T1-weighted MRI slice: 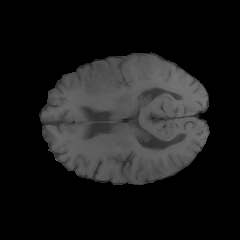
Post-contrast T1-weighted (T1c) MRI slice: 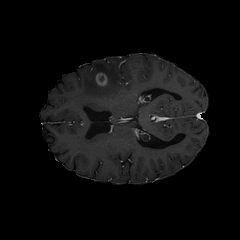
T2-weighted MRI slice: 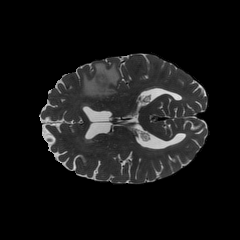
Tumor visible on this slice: yes